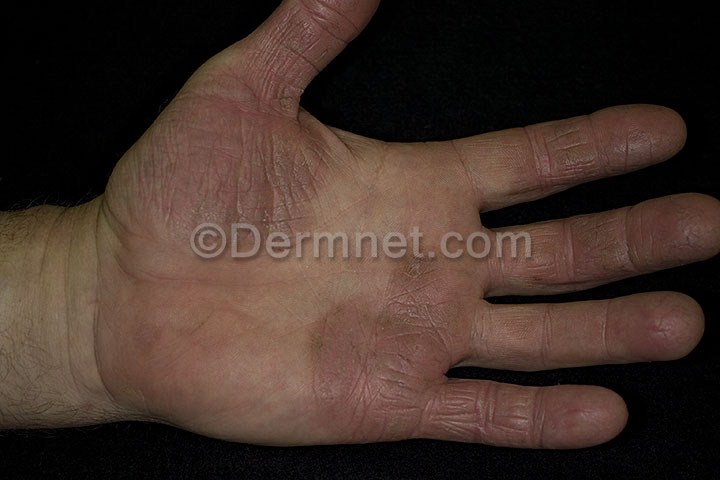
Disease: Psoriasis pictures Lichen Planus and related diseases